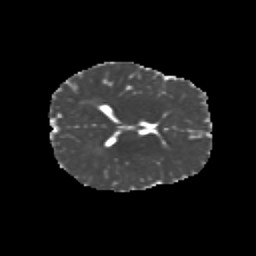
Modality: MD
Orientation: axial
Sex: male
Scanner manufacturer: siemens
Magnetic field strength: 3 T
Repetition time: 5 s
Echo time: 0.071 s